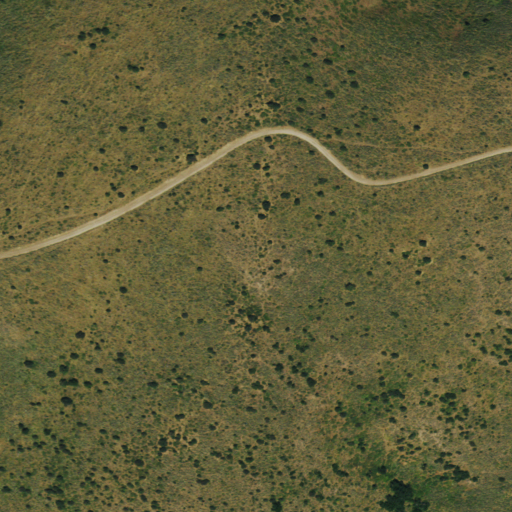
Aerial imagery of ridge(s) in Colorado named Kimball Mountain containing only grassland